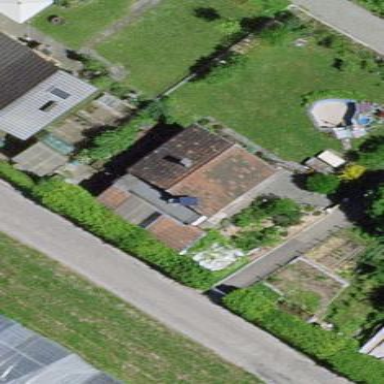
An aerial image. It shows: Bungalow.